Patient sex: F
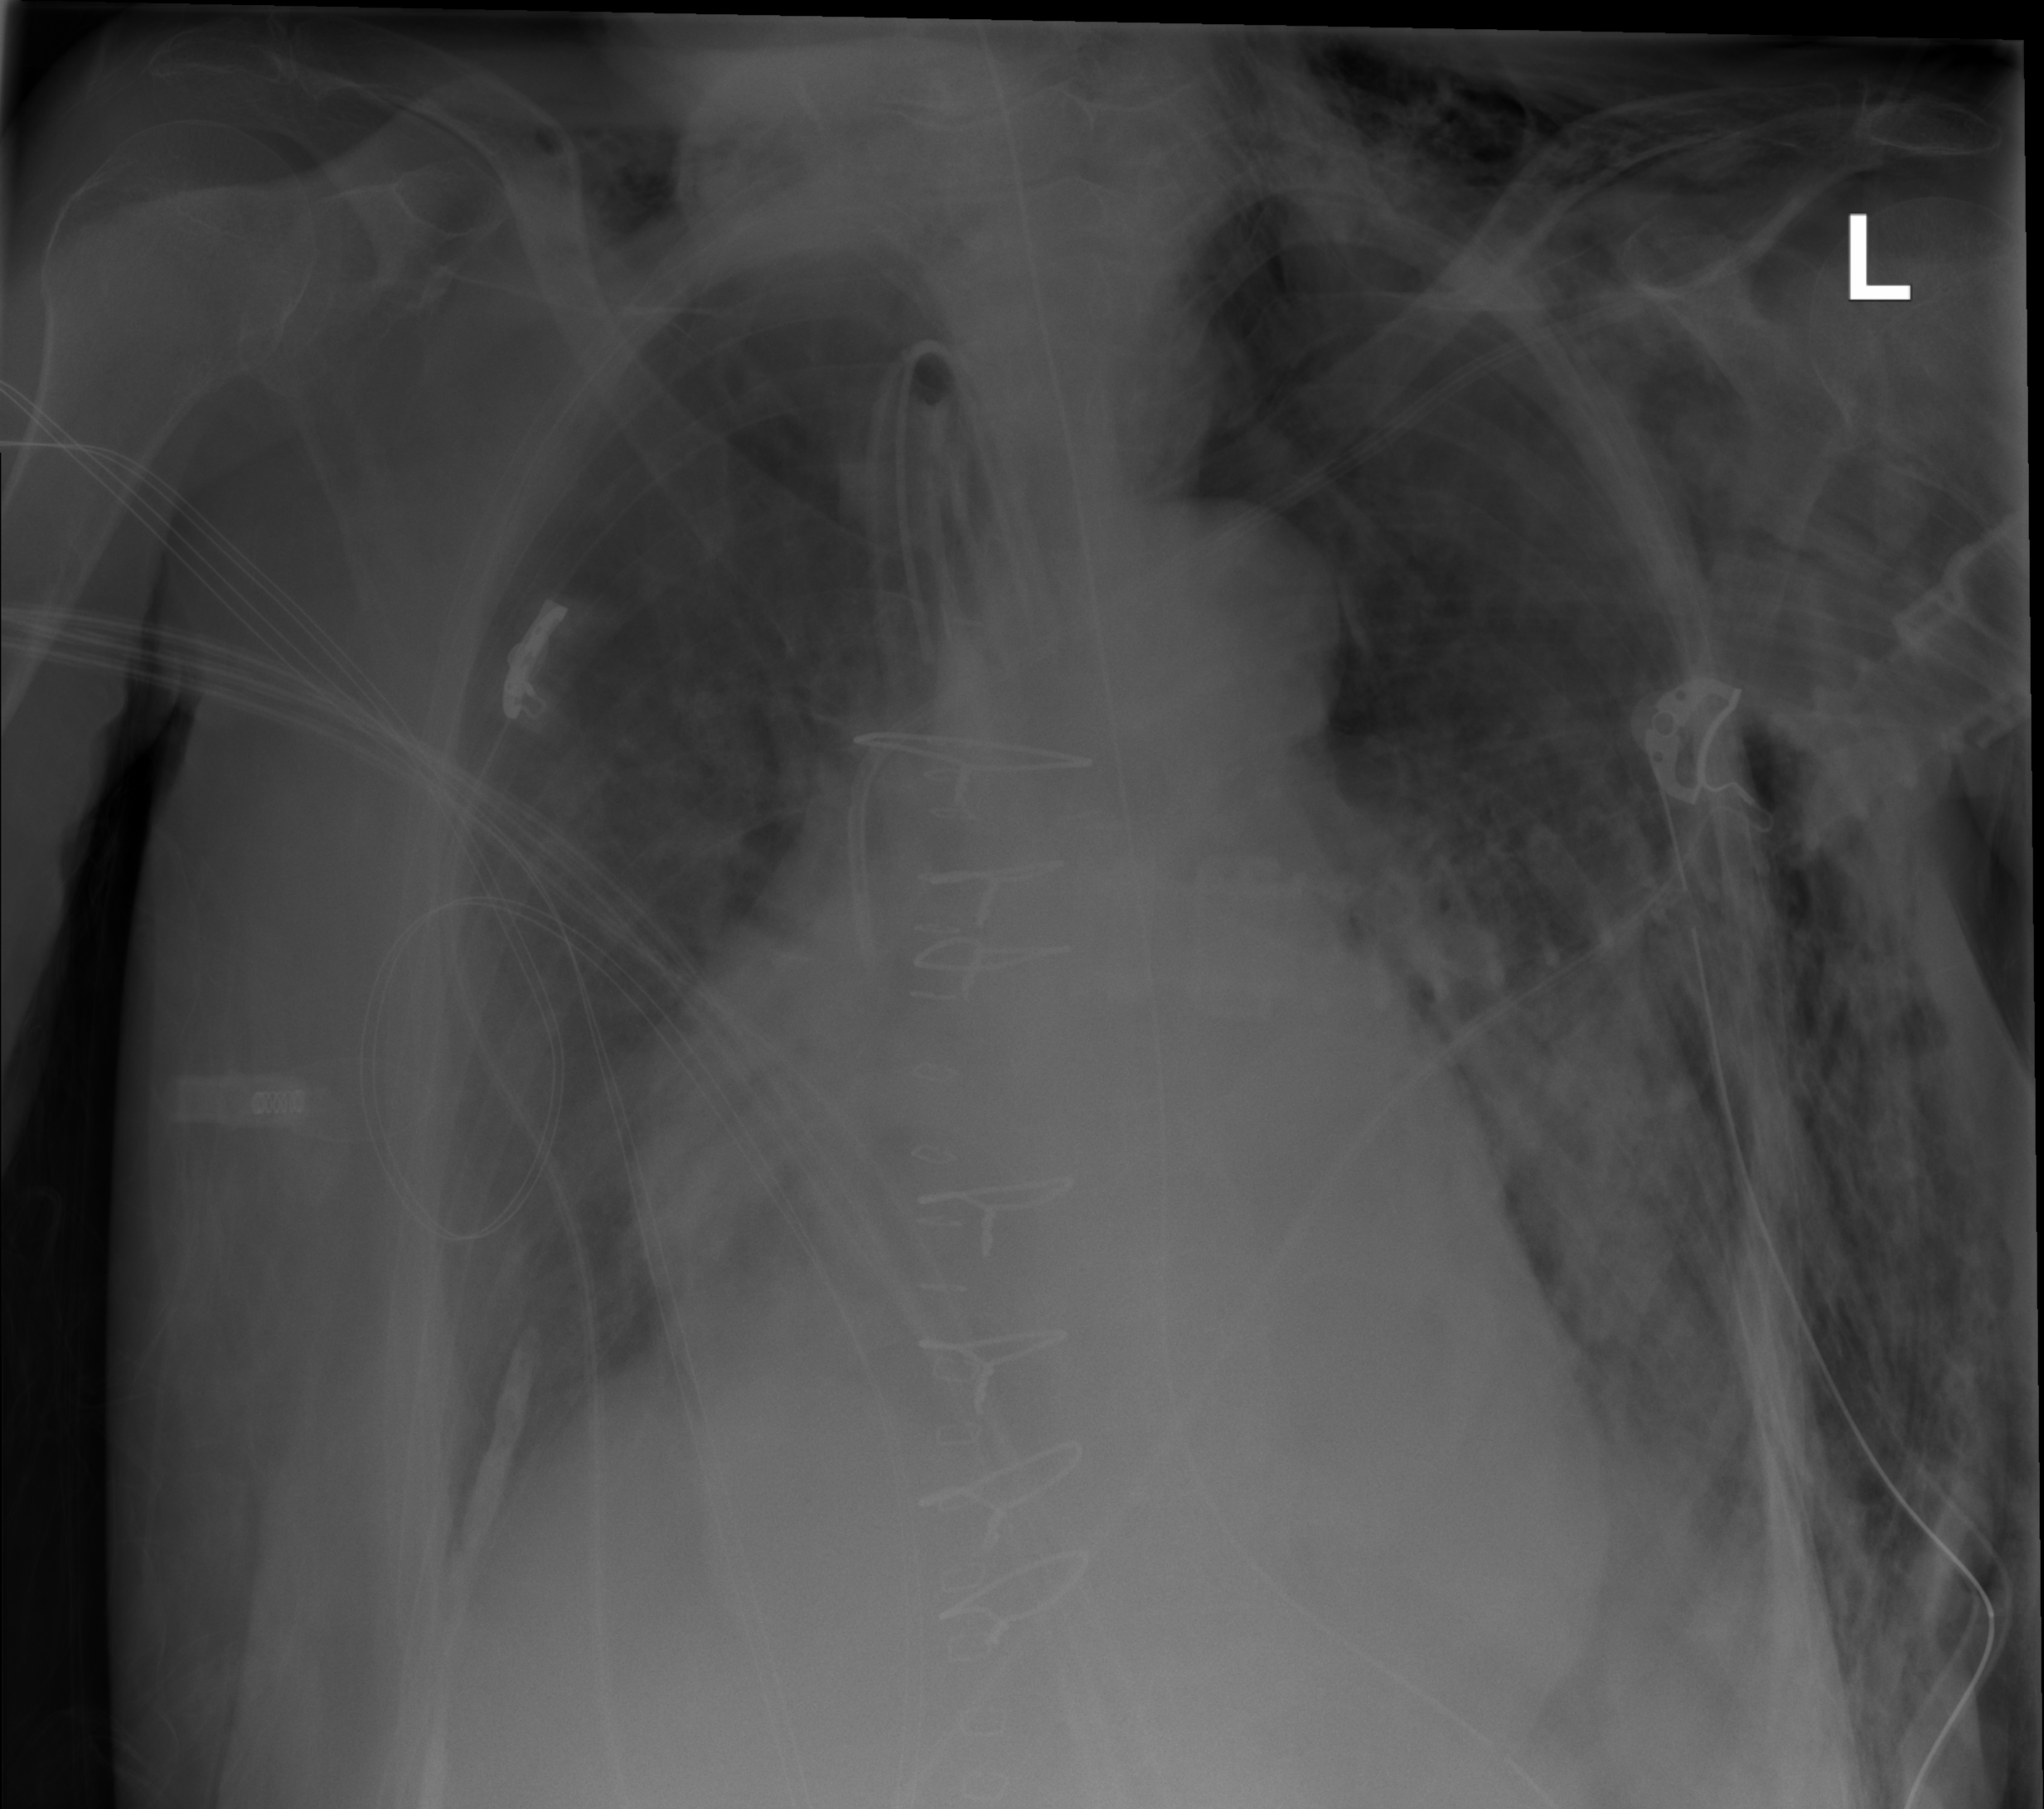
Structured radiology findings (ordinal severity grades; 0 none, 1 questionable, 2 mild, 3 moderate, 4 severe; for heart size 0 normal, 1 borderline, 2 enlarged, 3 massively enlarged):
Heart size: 0
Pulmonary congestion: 2
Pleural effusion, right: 2
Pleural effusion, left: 2
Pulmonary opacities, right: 2
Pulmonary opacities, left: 2
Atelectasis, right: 2
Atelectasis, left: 2